Question: I'm trying to a set some text to font-family: times new roman, but I see something different in my browser (using chrome).
Relevant html code:
'''
<p style="color:#F17141;font-size: 120px; font-family: &quot;Times New Roman&quot; ; font-weight: bold;">"</p>
'''
Relevant css:
'''
element.style {
color: #F17141;
font-size: 120px;
font-family: "Times New Roman";
font-weight: bold;
}
'''
Actual rendered font taken from the developer tools in browser:
'''
Times New Roman--Local file(1 glyph)
'''
The actual text I am getting which is not Times new roman

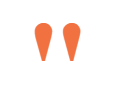
Answer: The way you are declaring 'font-family' is perfect. And the output it is showing in browser is also normal in case of html and it is 'Times New Roman', too. But, the quotation sign you were expecting is mainly known as curly quotes, which is unicode character but shown generally when we use it in word documents.
You see, there is difference between below three signs:
>
So, when you type using keyboard, the middle one from above signs is input there. Just copy paste the curly one if you need to use it anywhere. Here's the working demonstration:
'''
p {
color: #F17141;
font-size: 120px;
font-family: "Times New Roman";
font-weight: bold;
}
'''
'''
<p>" " "</p>
'''